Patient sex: F
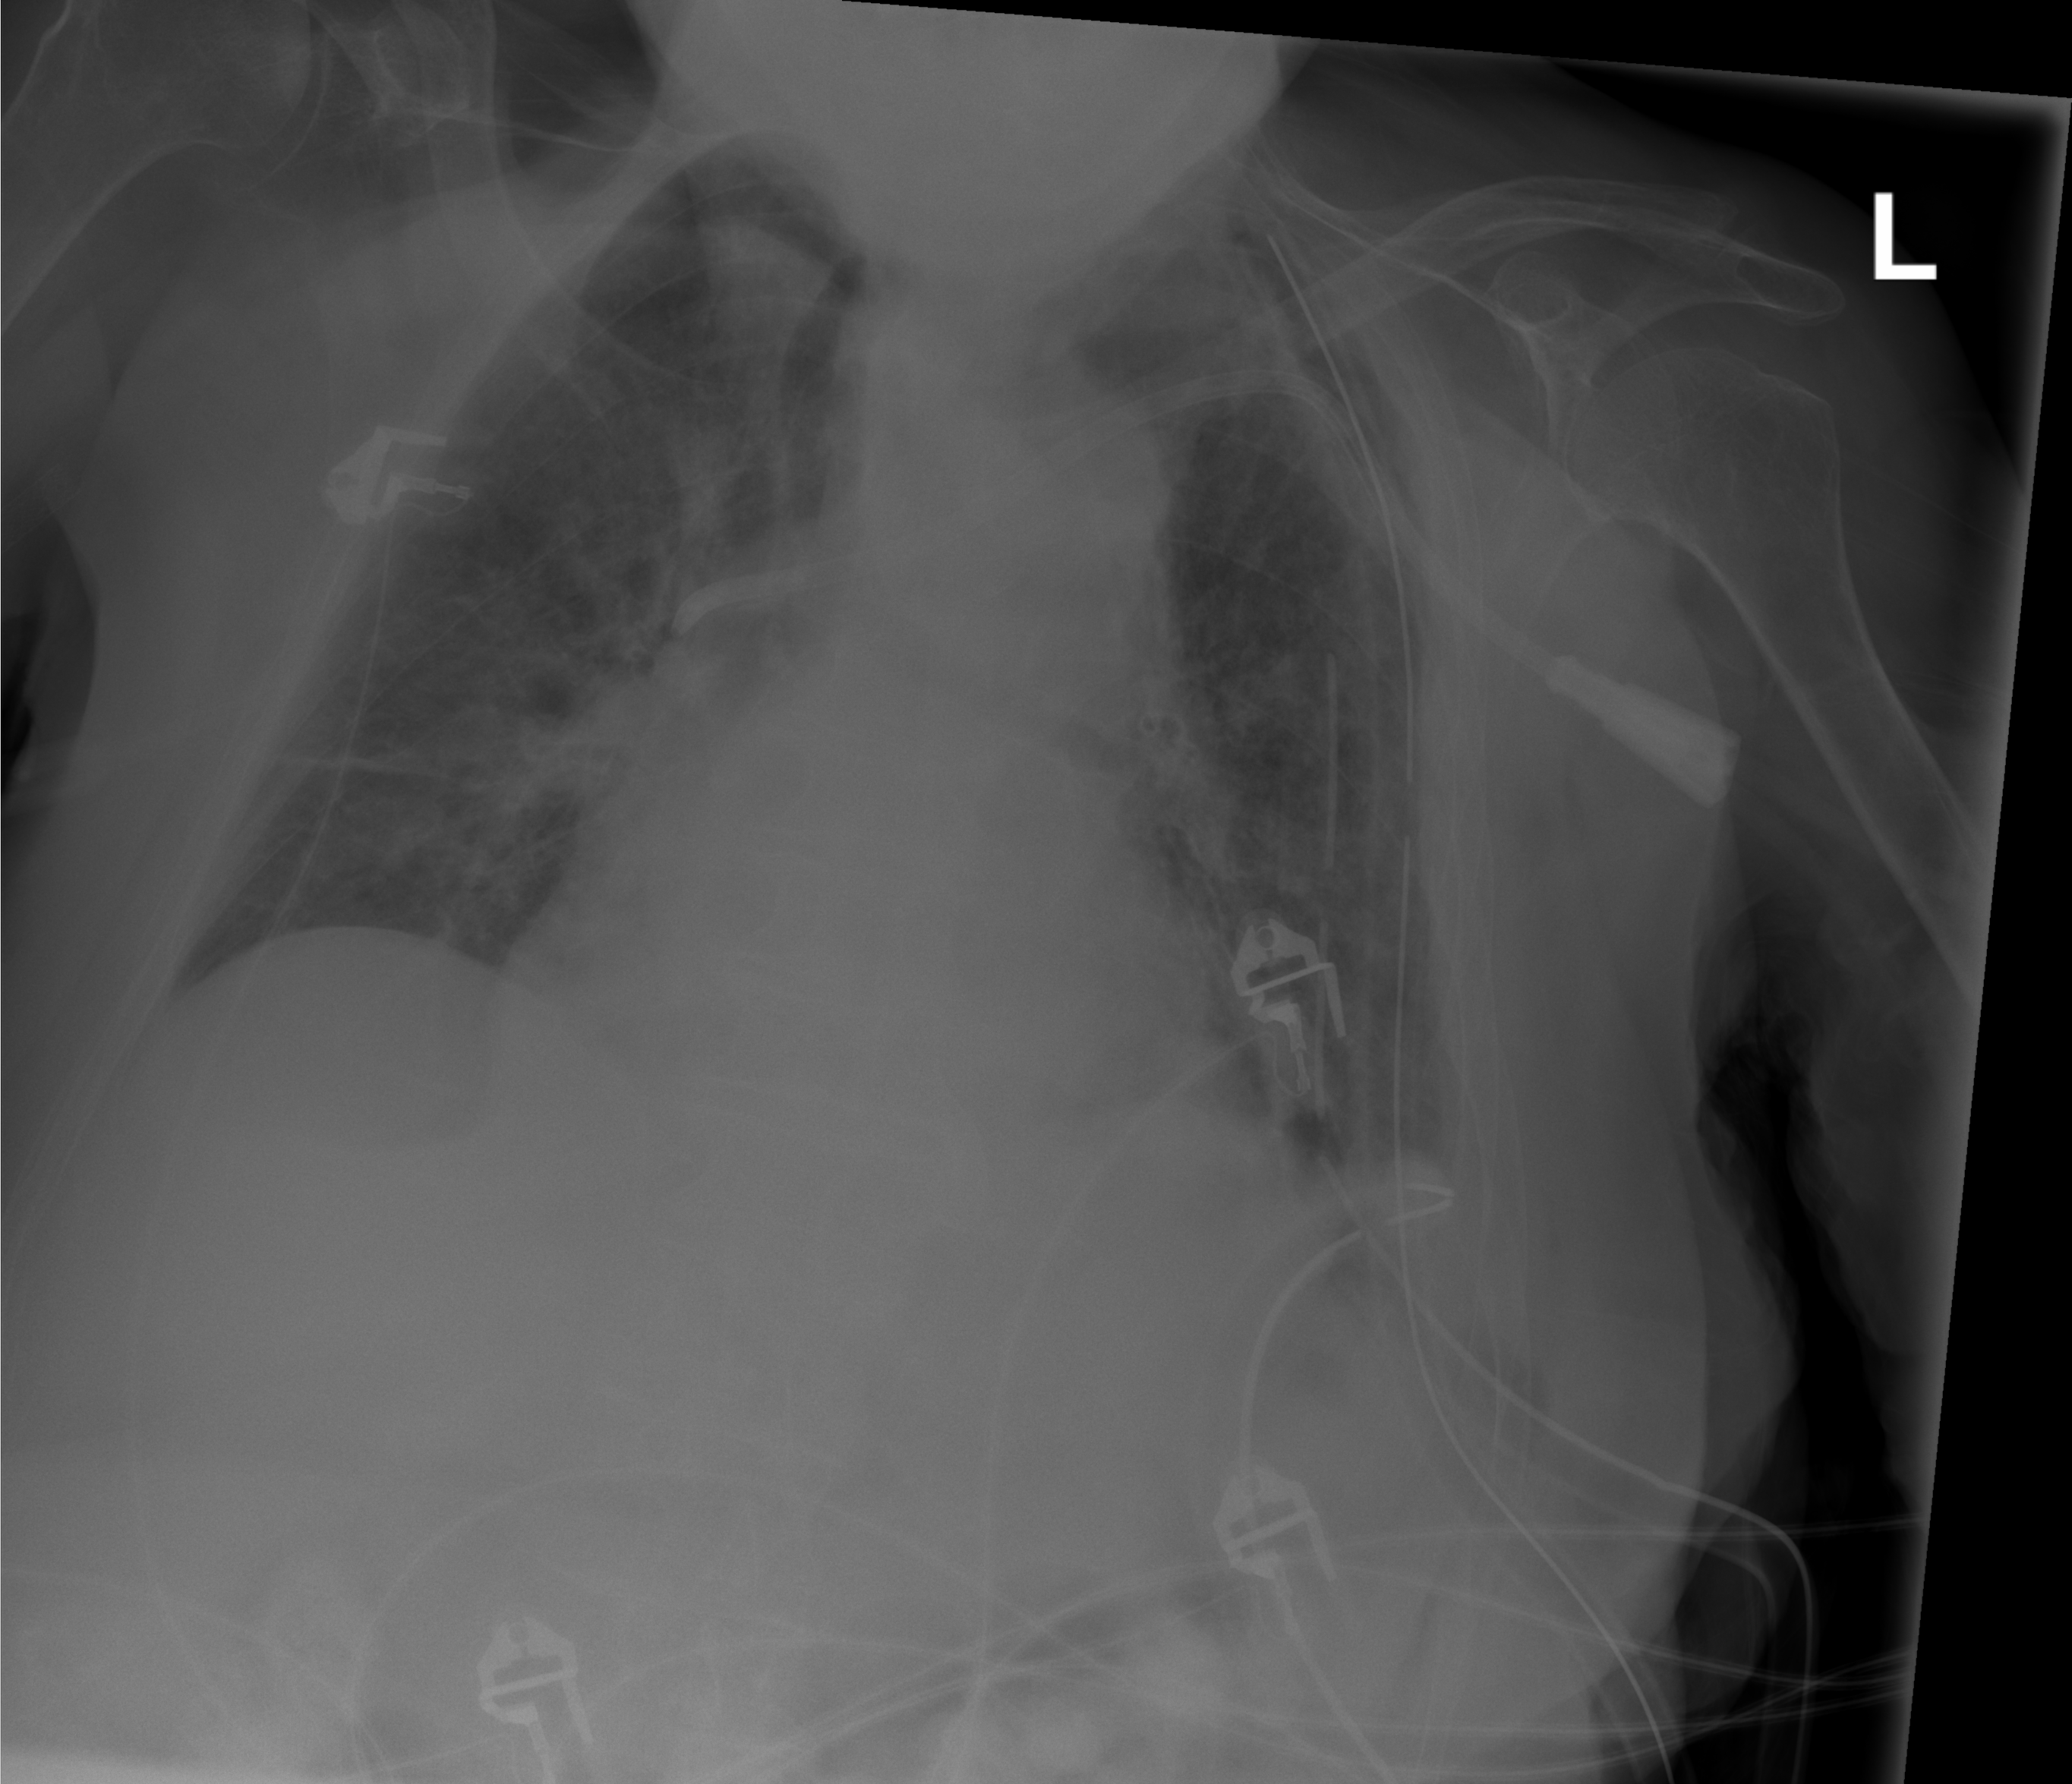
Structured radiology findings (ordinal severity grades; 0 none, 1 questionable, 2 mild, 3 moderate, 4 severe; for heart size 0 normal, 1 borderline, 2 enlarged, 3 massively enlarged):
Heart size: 0
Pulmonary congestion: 0
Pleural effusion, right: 0
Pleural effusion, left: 2
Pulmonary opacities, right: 2
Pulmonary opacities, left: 2
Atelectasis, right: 0
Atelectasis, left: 2